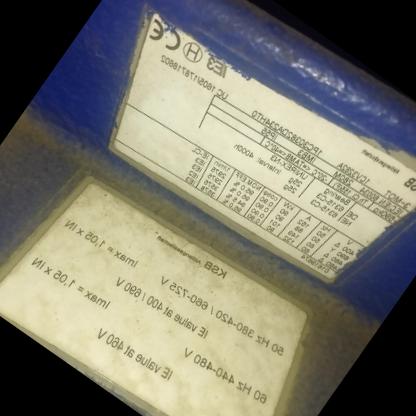
Klasa: tabliczka-znamionowa